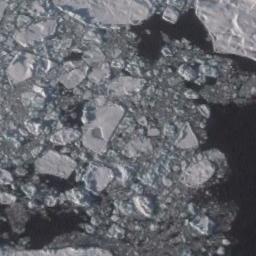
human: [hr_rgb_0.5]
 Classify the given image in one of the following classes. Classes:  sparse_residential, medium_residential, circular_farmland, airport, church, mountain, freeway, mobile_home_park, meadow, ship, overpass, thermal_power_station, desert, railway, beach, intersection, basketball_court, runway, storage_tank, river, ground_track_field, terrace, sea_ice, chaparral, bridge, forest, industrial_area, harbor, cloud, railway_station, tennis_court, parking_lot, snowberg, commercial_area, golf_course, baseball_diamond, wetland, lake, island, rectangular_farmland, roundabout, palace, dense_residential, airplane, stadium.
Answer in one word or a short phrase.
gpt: sea_ice